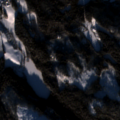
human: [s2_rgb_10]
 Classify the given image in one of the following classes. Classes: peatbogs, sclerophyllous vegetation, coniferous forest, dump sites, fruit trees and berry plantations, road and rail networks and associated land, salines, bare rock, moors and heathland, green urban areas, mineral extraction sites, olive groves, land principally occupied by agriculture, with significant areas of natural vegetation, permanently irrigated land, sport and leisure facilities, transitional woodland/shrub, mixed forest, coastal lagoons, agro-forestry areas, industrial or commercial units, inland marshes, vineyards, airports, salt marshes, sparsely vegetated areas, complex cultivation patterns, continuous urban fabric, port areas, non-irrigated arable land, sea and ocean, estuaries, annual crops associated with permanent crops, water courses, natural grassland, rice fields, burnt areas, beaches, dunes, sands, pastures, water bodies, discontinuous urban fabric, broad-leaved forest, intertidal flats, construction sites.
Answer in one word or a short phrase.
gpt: land principally occupied by agriculture, with significant areas of natural vegetation, coniferous forest, transitional woodland/shrub, water bodies